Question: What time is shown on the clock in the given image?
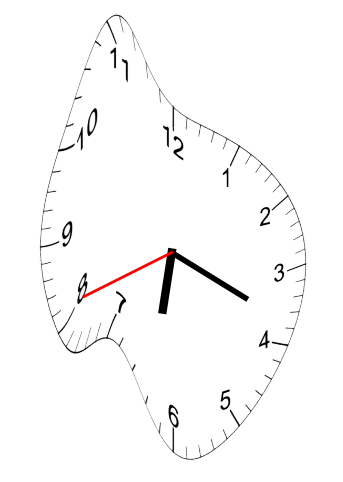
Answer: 06:18:41